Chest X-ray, PA view. Patient: 60 years old, sex M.
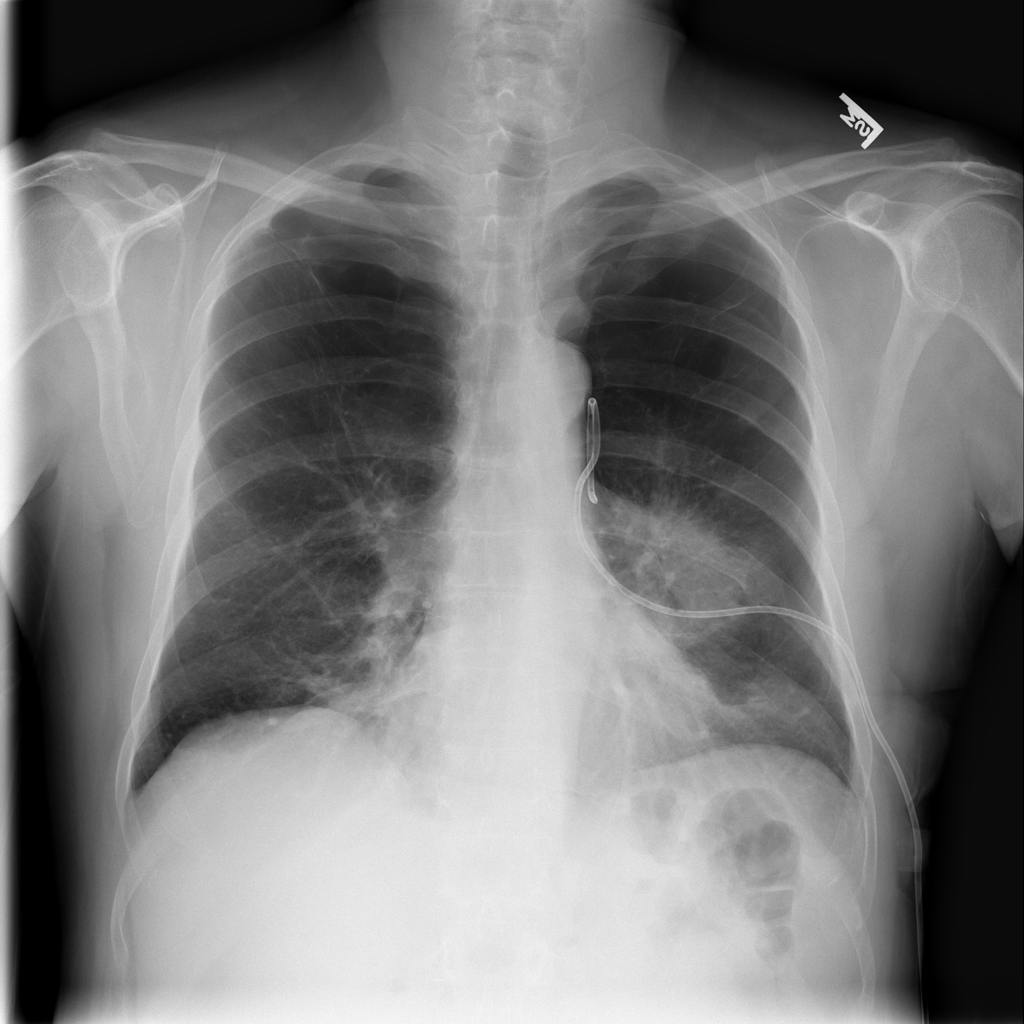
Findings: Mass, Pneumothorax